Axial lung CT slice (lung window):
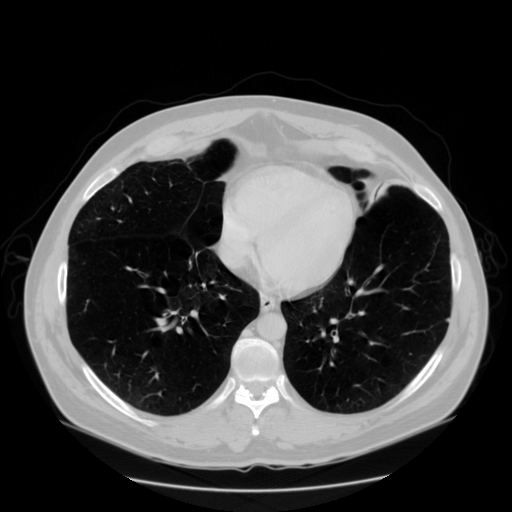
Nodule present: no